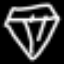
Label: diamond